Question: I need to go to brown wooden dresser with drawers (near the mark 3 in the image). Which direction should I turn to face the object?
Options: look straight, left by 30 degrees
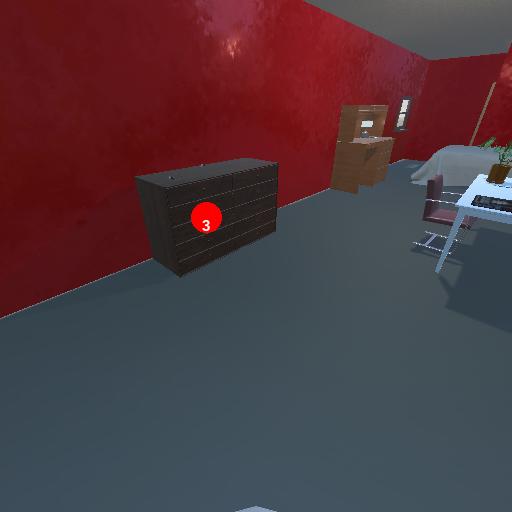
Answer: look straight